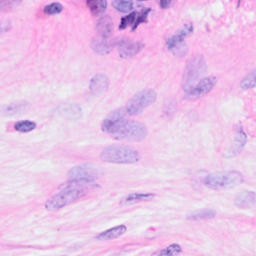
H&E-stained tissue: Breast